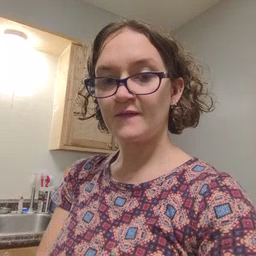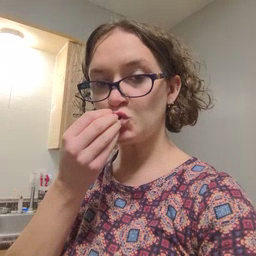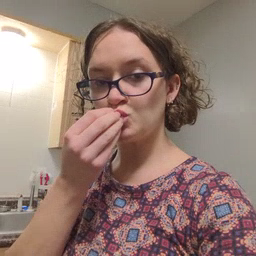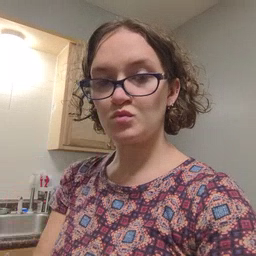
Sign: food